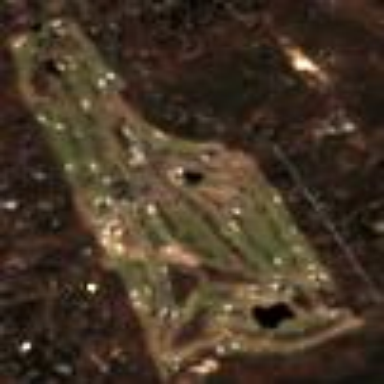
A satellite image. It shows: Golf course surrounded by greenery.